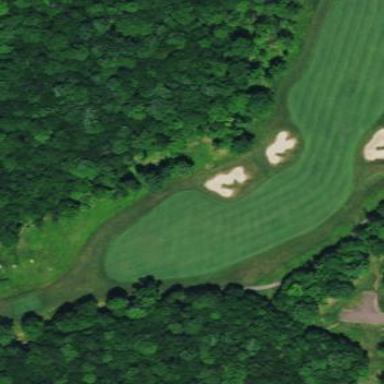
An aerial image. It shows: Golf fairway surrounded by grass.